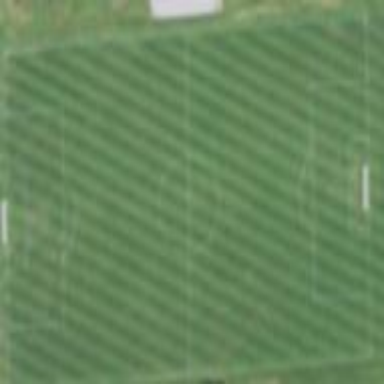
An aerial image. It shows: Soccer pitch for leisure land activities.